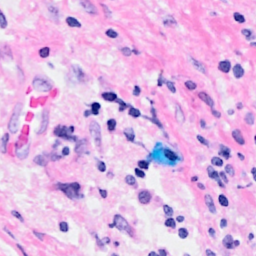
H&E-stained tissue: Breast